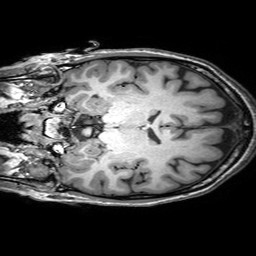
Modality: T1w
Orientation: coronal
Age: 34
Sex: female
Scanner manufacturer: philips
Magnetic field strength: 3 T